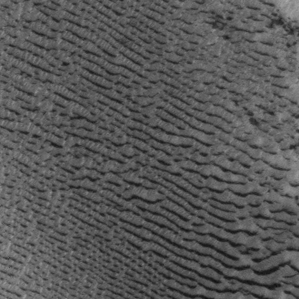
Label: frost